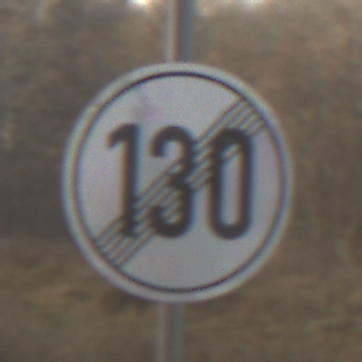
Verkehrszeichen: EndeGeschwindigkeit130
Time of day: SunriseSunset
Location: Outdoor (Nature)
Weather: PartlyCloudy
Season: NotSpecified
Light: Natural